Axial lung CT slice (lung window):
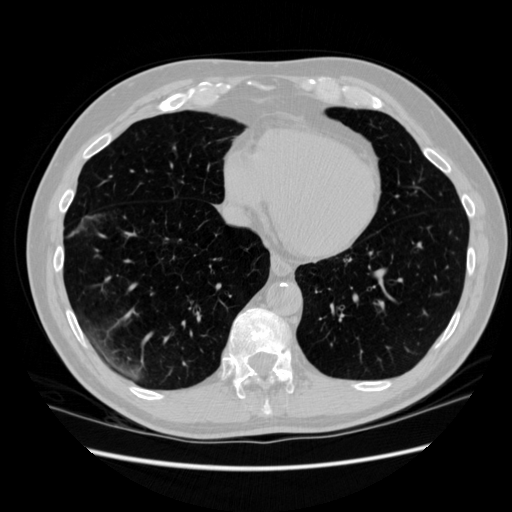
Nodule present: no